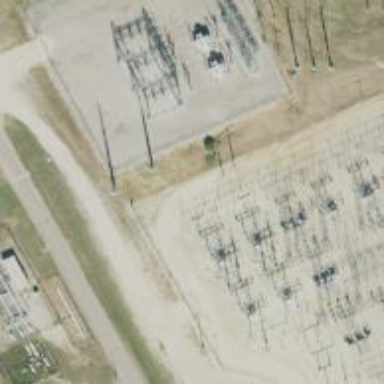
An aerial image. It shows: Switch used for power control.